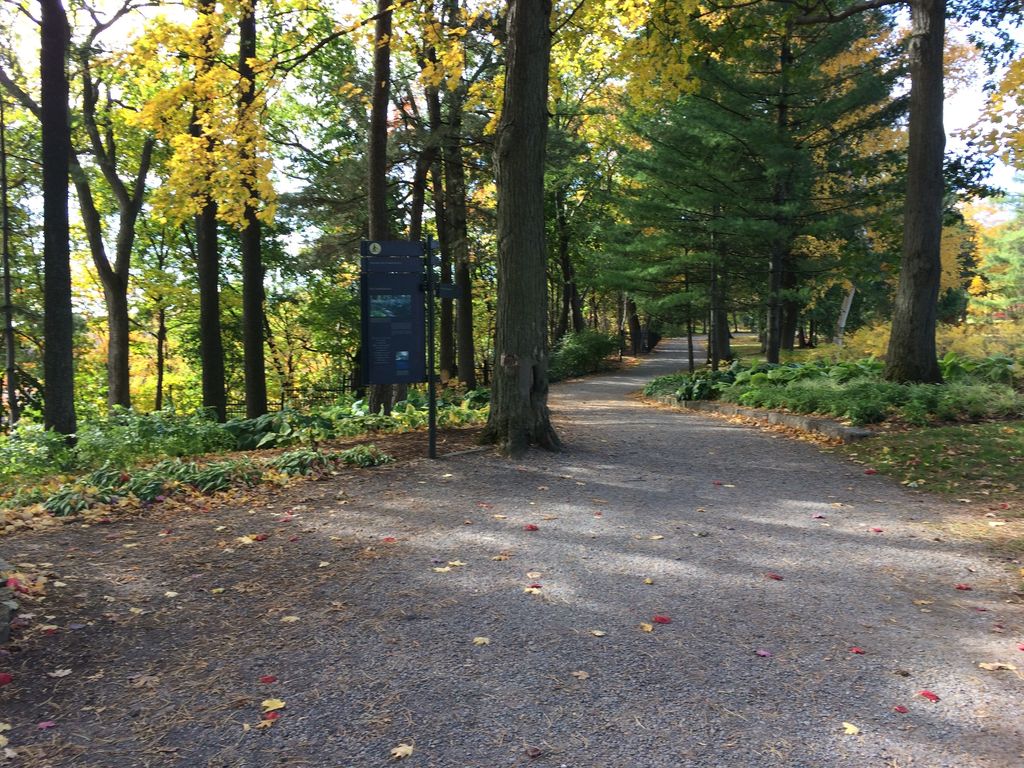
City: quebec_city